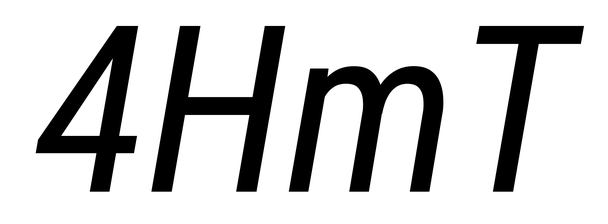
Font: Roboto-Italic_Condensed_Italic